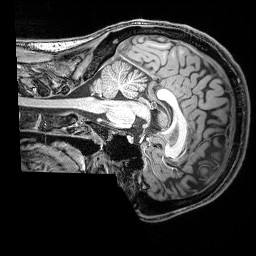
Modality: T1w
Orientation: sagittal
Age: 20
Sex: male
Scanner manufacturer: siemens
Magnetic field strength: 3 T
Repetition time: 2.53 s
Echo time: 0.00388 s